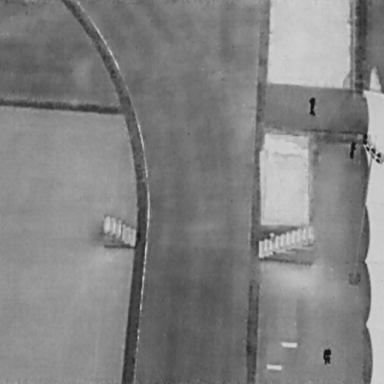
There are three People in the infrared image.